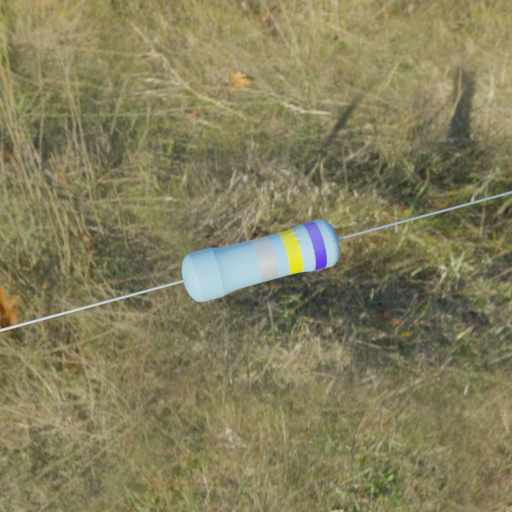
Resistor colour bands (in order): silver, yellow, blue